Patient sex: M
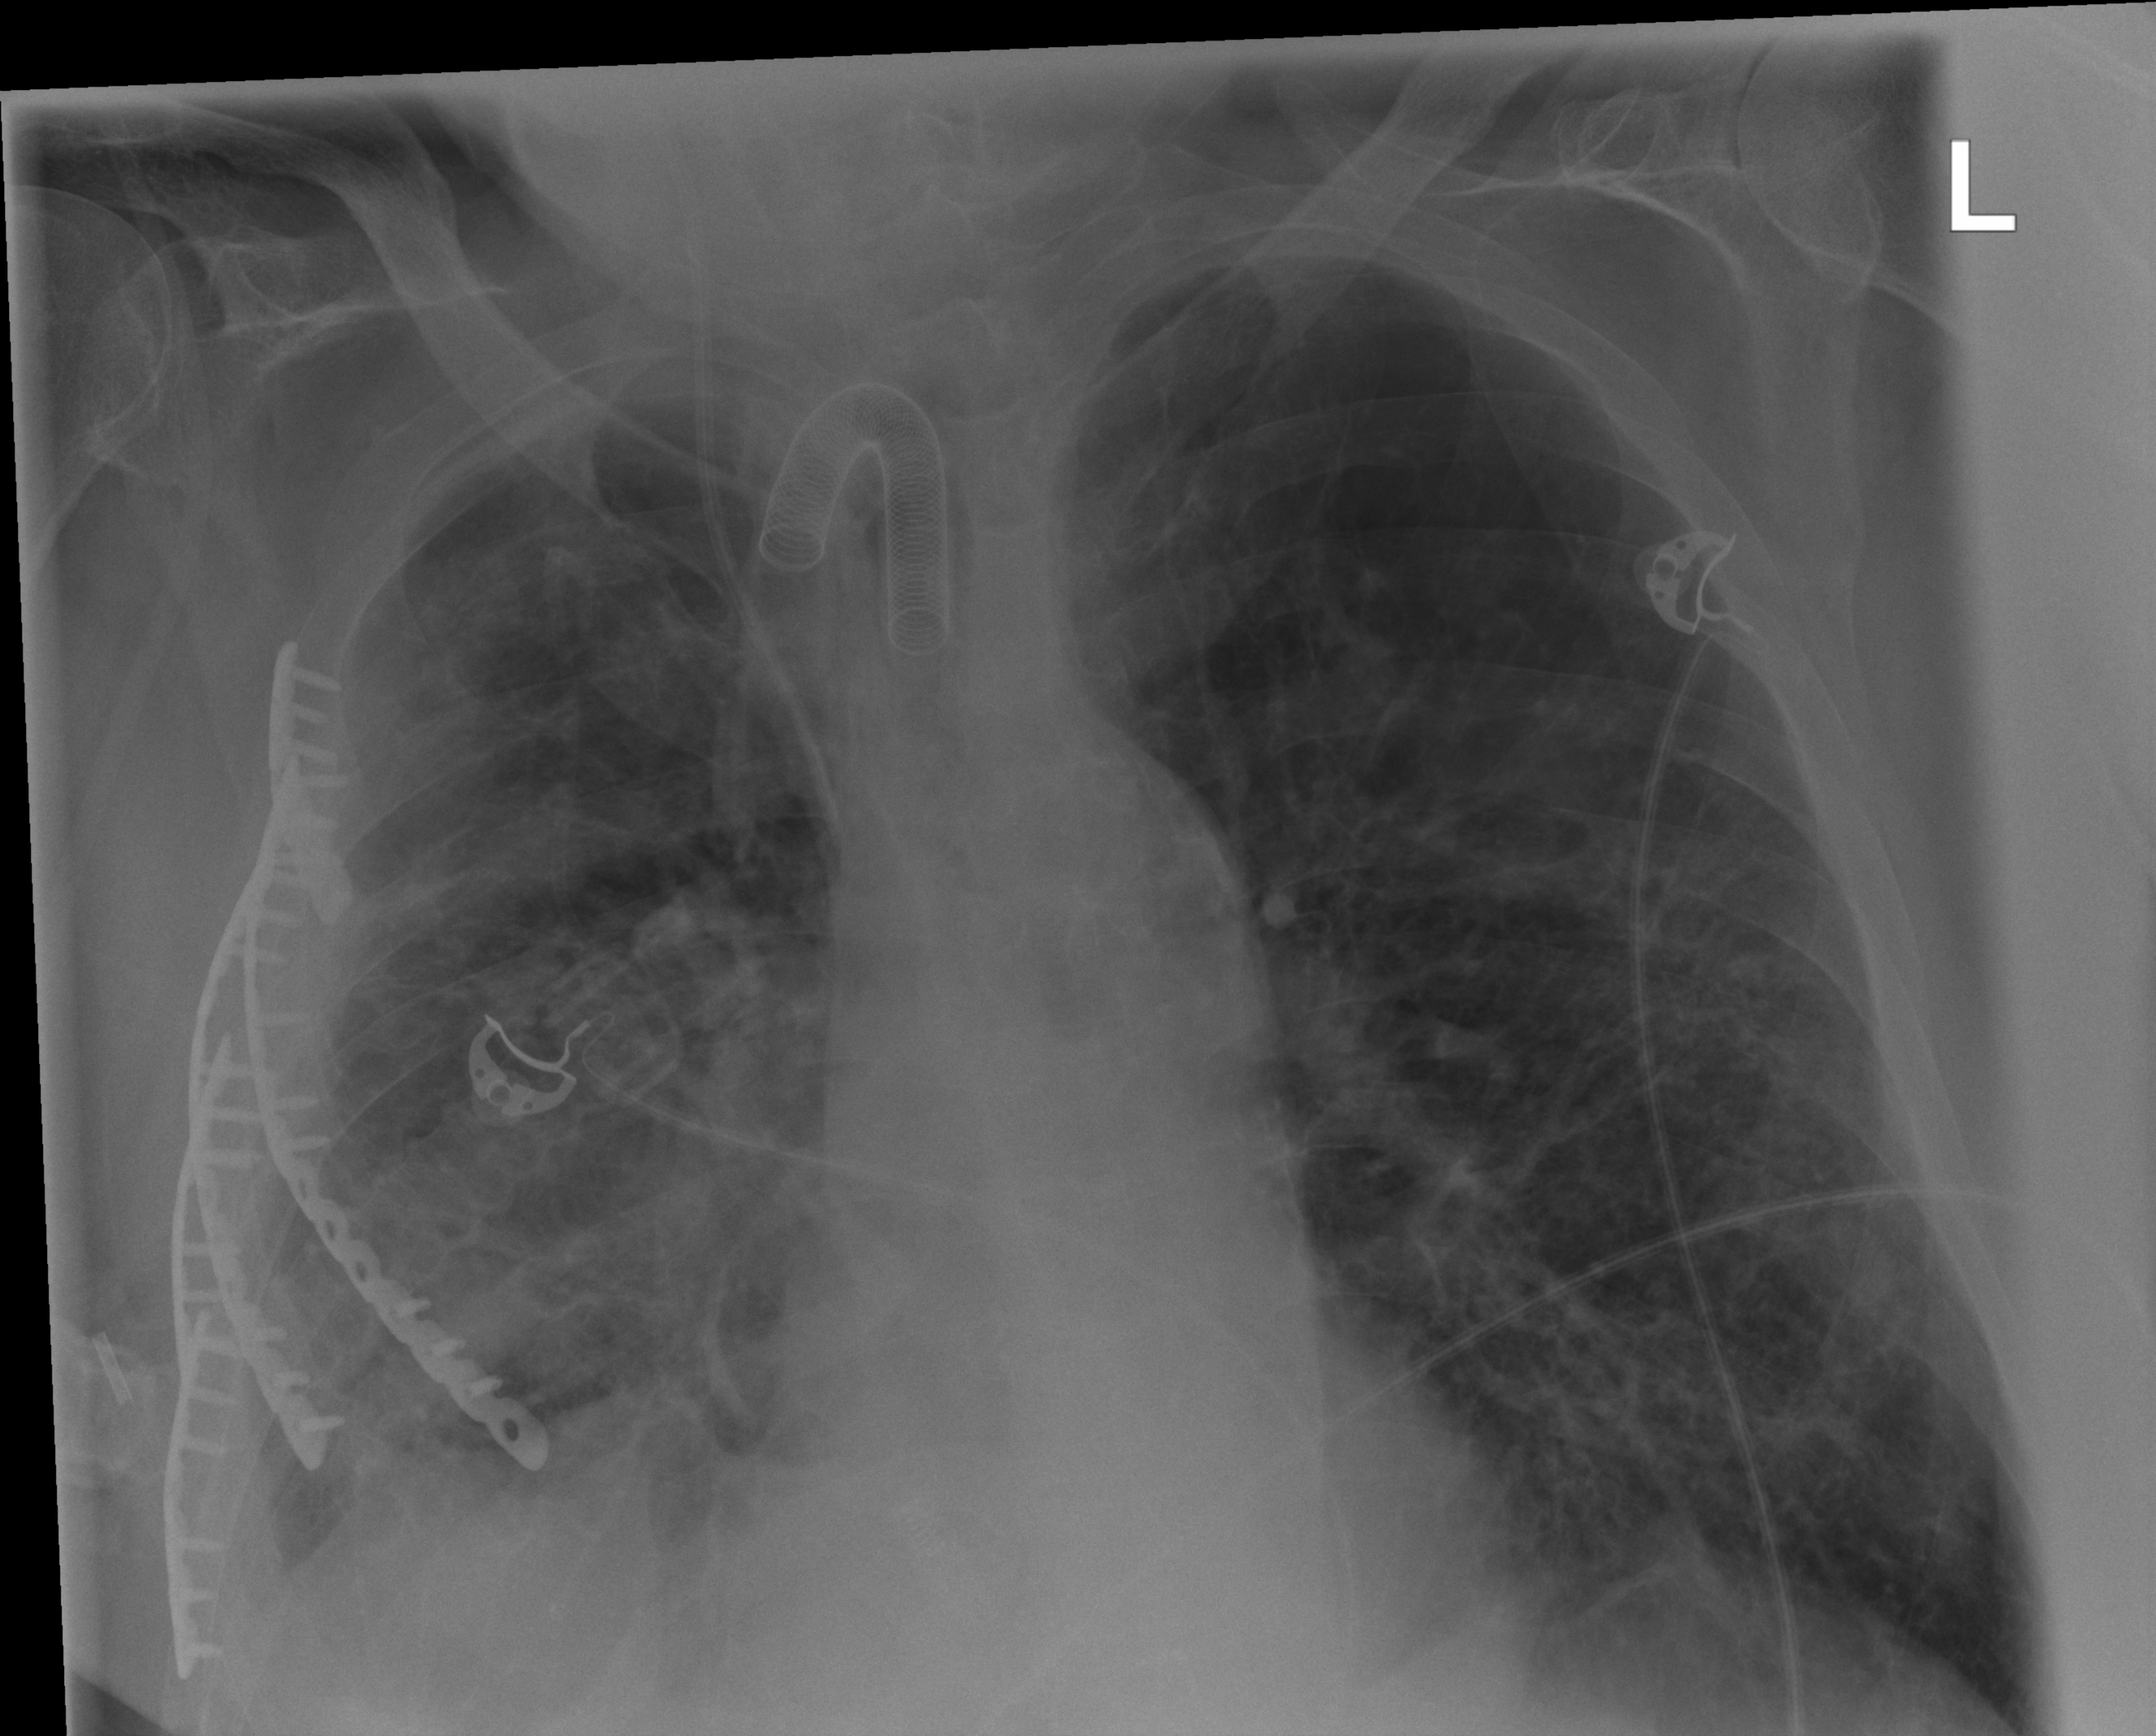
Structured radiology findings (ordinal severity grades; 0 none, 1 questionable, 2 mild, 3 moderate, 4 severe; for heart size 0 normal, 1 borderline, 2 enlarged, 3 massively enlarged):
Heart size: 0
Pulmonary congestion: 0
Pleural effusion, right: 2
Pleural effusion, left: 0
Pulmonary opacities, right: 3
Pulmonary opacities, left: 1
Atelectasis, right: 3
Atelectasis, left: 1